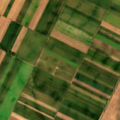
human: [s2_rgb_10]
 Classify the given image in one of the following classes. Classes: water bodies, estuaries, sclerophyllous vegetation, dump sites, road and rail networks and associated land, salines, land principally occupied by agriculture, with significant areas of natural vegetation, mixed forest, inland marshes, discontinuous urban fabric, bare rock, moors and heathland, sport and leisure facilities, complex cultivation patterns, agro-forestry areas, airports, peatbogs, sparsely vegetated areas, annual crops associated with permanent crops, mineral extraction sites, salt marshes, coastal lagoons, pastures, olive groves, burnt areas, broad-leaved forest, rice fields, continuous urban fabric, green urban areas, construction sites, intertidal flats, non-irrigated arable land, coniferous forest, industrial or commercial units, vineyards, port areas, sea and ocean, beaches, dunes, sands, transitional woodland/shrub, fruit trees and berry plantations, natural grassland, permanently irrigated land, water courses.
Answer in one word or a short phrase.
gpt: non-irrigated arable land